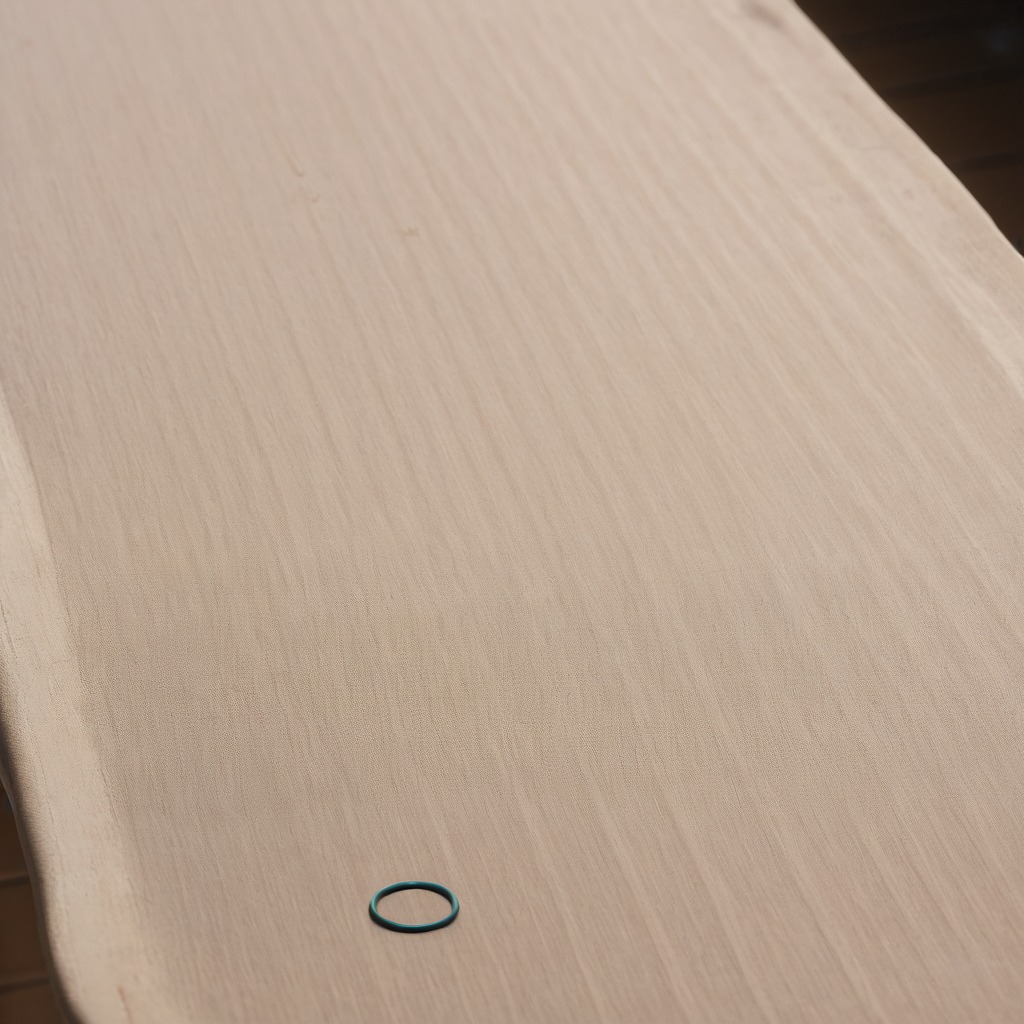
A rubber O-ring is lying on a wooden table.